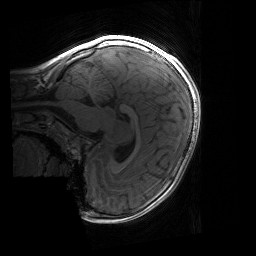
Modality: T1w
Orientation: sagittal
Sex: male
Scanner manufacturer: siemens
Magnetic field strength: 3 T
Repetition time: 1.9 s
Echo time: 0.00243 s